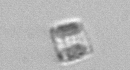
Label: Bacillariophyceae_morphotype1